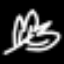
Label: leaf